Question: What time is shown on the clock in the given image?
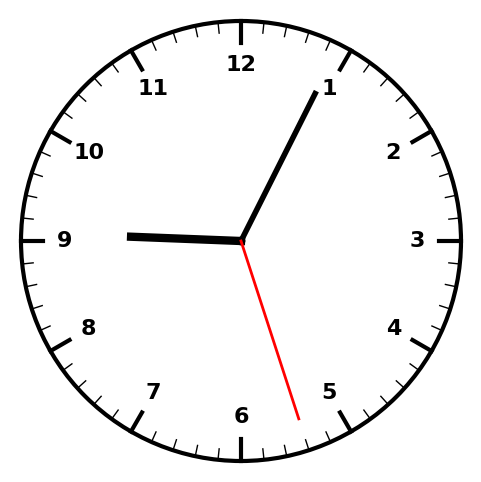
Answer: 09:04:27